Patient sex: F
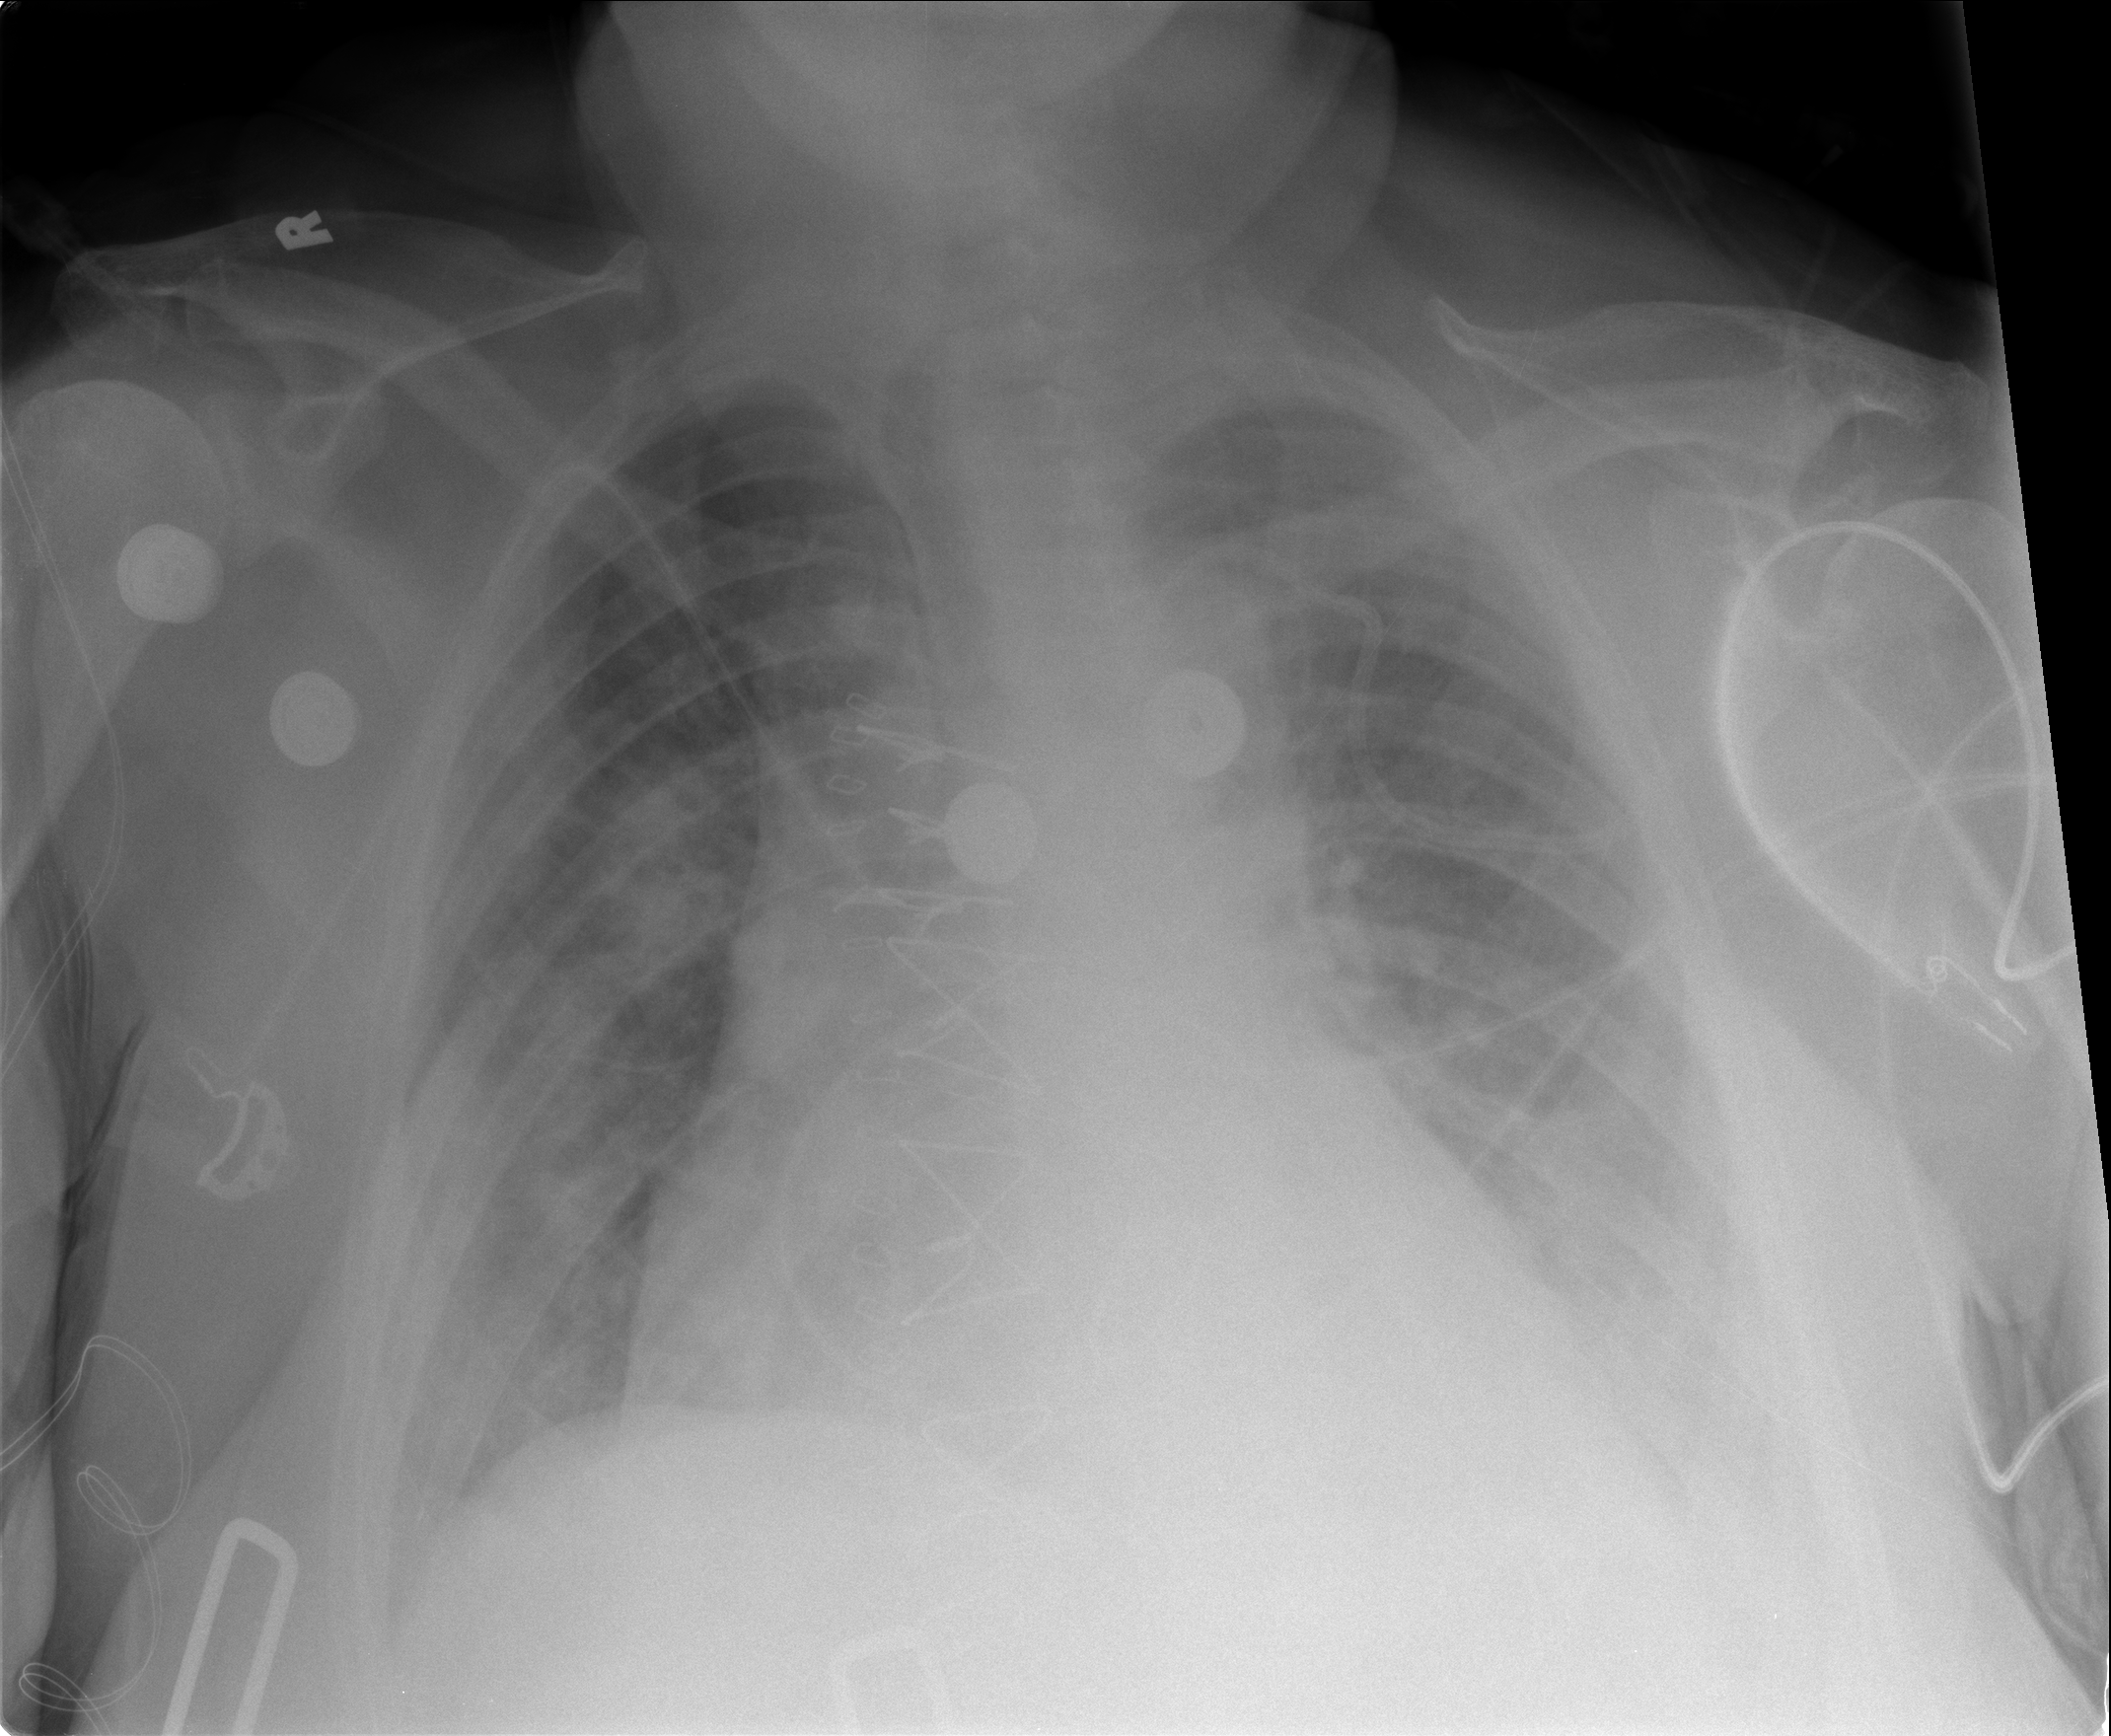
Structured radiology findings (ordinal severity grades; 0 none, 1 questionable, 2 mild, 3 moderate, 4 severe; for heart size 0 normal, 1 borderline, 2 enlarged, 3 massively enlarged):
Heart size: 1
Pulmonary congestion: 2
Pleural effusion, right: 1
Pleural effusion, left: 2
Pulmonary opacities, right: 2
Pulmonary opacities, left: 2
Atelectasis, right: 1
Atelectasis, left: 2